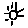
Label: sun